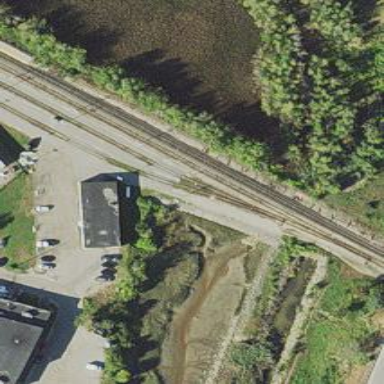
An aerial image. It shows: Railway spur service.